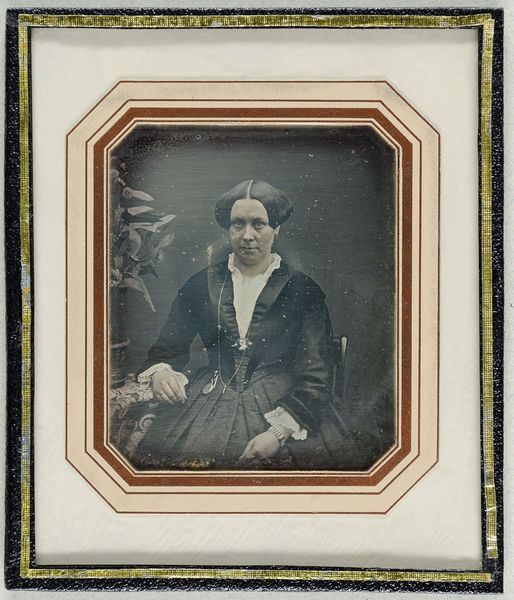
Titel: Porträt einer Frau
Standort: Hamburg
Institution: Museum für Kunst und Gewerbe Hamburg
Schlagwörter: frau, gesten, figur, foto, fotografie, photographie, photo, lichtbild, daguerreotypie, bildwerke, angewandte und bildende kunst, hessische systematik, armhaltungen, porträtfotografie, porträtphotographie, kniestück